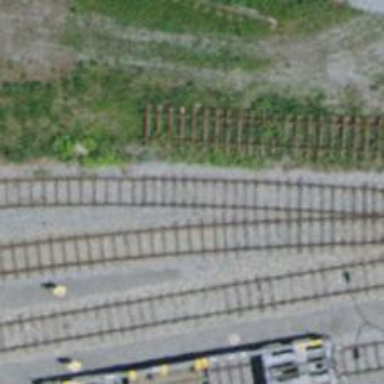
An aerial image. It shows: Single railway spur track.